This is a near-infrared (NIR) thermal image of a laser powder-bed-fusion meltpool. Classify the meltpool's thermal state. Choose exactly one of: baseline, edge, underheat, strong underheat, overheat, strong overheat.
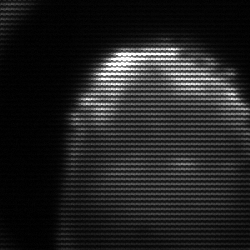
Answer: strong underheat